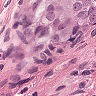
Metastatic tissue present: yes